Field crop: tomato
Growth stage: 1
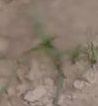
Species: cyperus